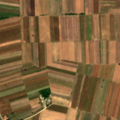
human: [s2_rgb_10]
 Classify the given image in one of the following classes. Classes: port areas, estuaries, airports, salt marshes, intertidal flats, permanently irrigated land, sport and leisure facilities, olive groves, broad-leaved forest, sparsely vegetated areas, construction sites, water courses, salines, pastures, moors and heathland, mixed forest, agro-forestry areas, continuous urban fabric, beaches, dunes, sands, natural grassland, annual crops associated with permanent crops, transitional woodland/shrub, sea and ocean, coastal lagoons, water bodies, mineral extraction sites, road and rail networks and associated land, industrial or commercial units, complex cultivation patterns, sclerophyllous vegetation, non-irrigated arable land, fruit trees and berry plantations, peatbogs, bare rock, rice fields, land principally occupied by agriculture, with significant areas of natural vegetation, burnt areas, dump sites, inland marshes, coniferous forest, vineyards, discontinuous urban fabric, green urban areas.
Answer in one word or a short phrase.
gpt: non-irrigated arable land, land principally occupied by agriculture, with significant areas of natural vegetation